Interaction volume radius: 10 \u00c5
Interaction volume height: 10 \u00c5
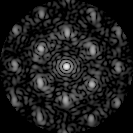
Disorder parameter: 0.4089